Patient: sex F, age 68
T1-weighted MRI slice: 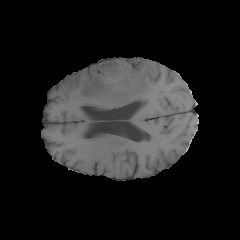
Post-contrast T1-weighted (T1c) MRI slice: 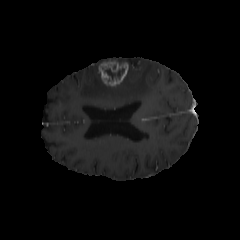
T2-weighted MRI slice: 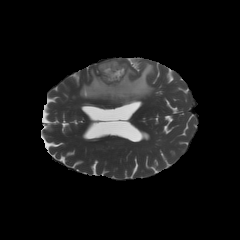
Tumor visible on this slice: yes
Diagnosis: Glioblastoma, IDH-wildtype
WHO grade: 4